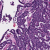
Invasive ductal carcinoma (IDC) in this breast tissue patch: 1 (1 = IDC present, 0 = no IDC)